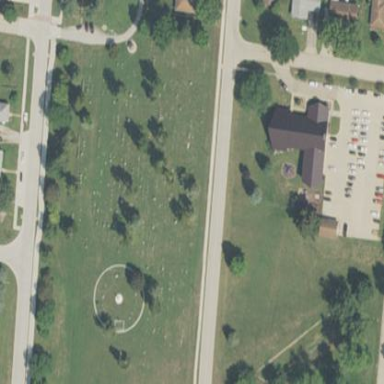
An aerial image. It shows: Cemetery.